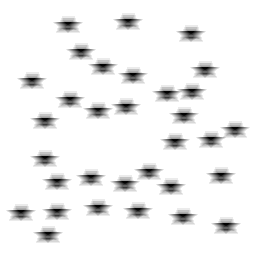
Squares: 0
Triangles: 0
Stars: 32
Total shapes: 32